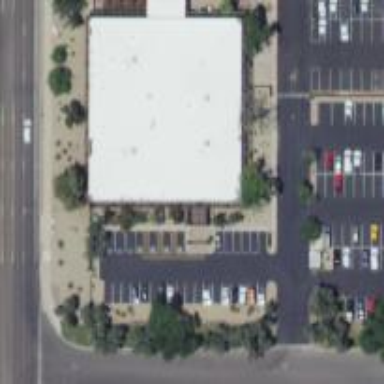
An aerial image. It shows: Building.